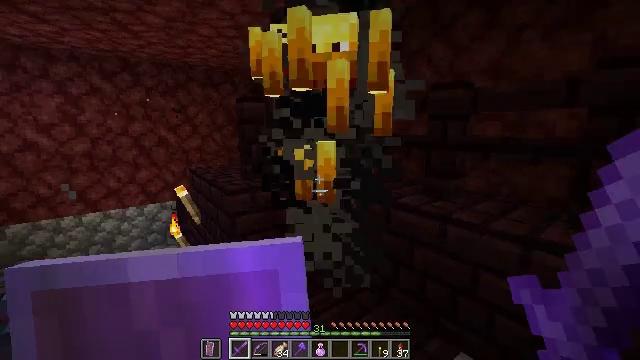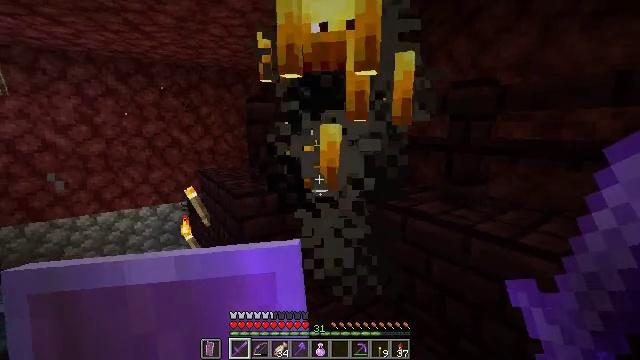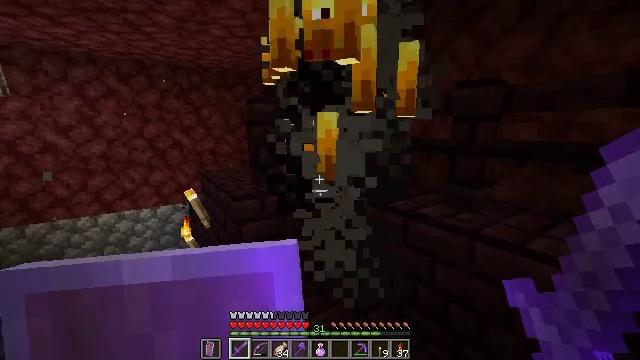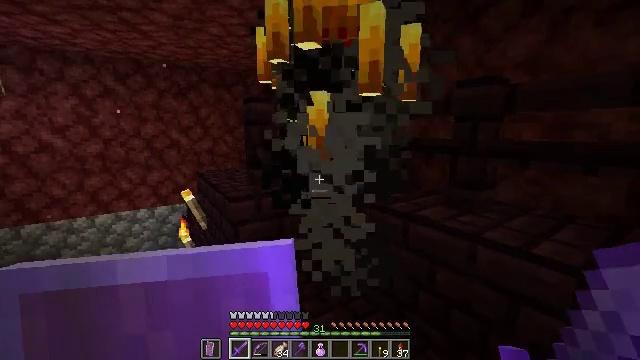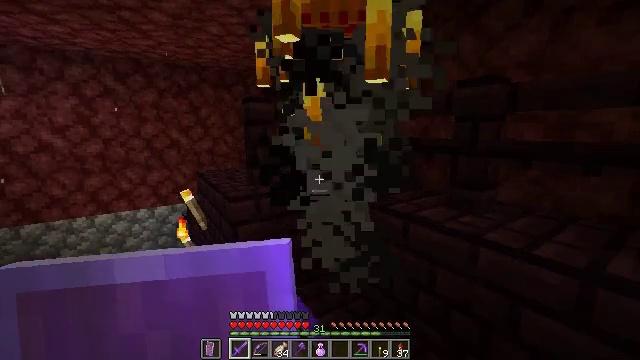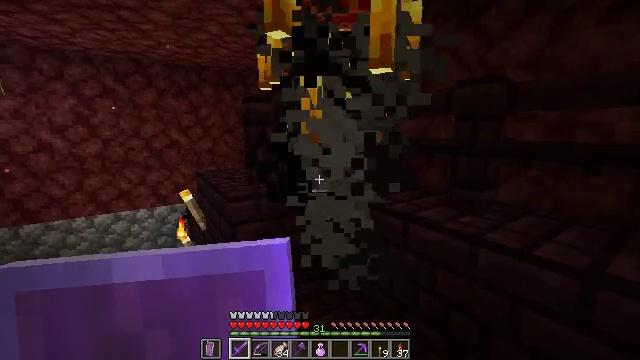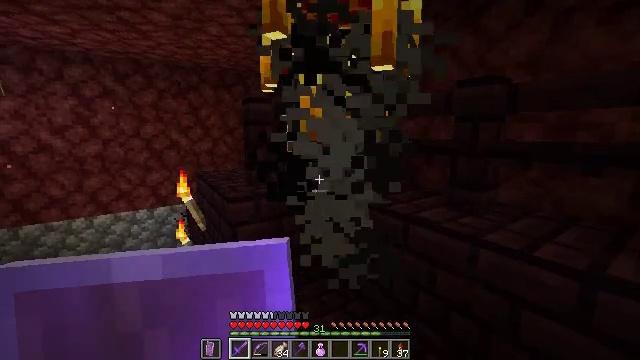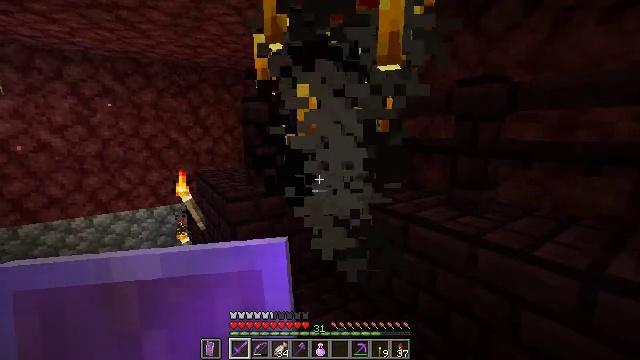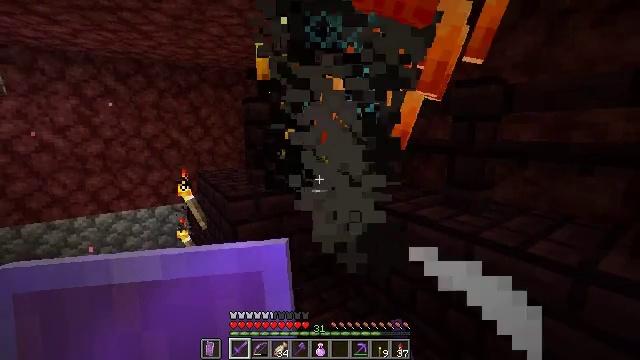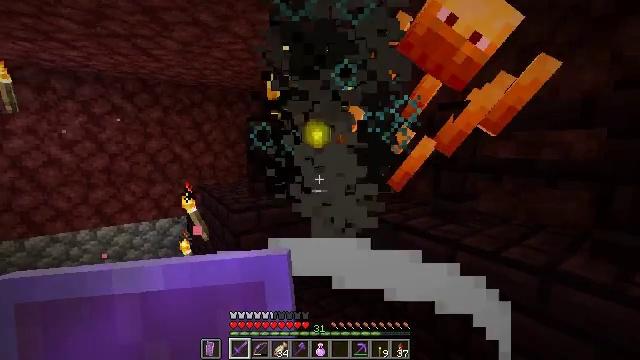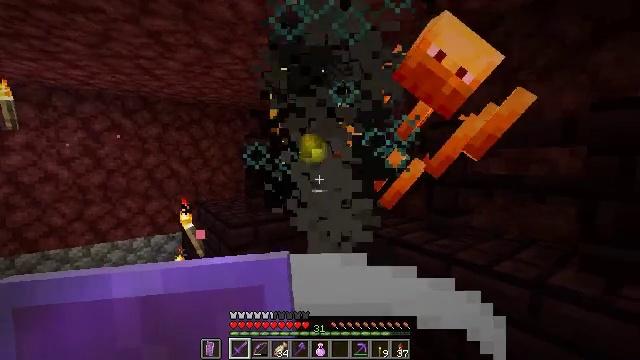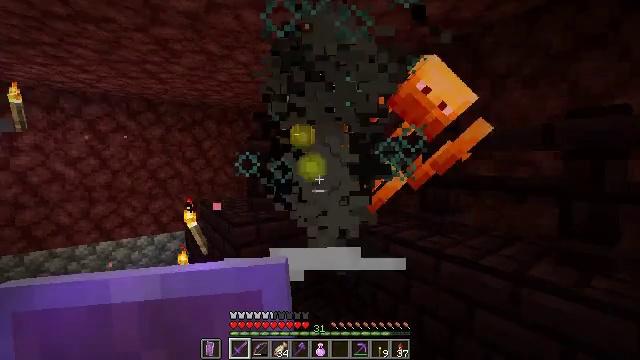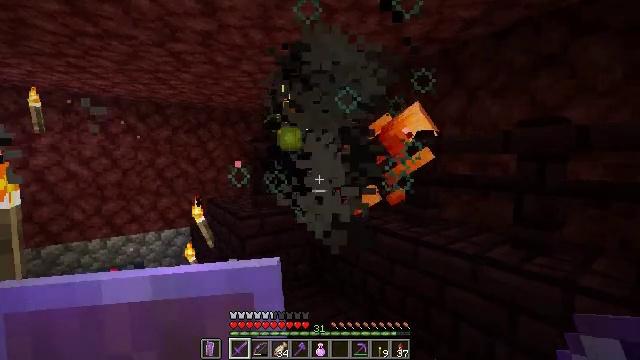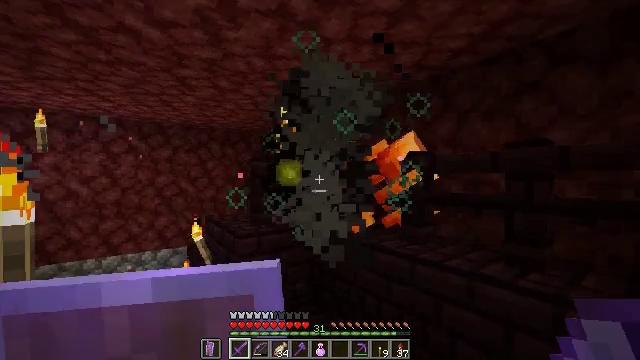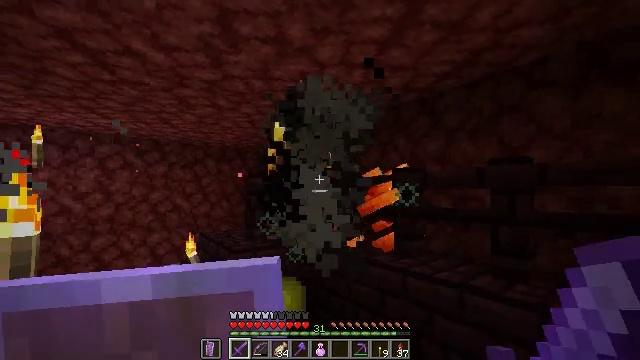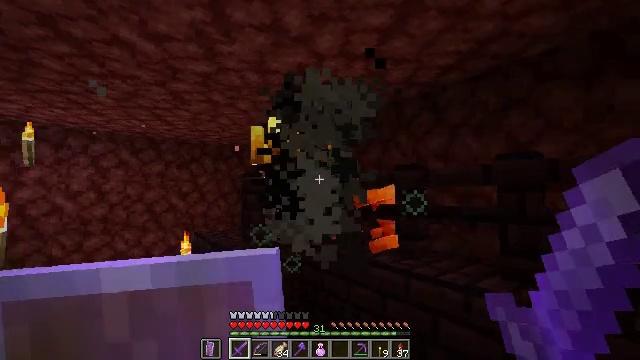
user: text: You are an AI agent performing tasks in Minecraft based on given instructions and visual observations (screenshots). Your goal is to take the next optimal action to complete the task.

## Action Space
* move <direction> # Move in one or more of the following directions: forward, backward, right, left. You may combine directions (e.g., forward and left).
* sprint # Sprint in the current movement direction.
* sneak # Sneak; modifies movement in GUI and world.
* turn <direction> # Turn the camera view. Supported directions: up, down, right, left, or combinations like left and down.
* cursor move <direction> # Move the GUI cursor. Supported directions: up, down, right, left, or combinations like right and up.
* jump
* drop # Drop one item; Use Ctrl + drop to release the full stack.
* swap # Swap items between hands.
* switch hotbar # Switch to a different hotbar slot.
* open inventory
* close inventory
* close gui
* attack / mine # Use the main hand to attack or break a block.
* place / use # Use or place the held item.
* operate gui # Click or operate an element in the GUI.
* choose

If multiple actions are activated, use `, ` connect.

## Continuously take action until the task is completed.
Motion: motion action
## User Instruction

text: Fight the blaze in the Nether.
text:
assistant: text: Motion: turn left
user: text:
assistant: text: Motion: no_op
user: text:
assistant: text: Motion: attack / mine
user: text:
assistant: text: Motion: attack / mine
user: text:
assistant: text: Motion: attack / mine
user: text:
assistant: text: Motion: attack / mine
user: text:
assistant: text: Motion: attack / mine
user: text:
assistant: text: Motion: move back
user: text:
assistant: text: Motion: move back, turn up
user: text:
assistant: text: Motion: move back, turn up
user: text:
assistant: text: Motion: move back
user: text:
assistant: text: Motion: move back
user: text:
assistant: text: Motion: turn up
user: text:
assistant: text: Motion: move forward, turn right and up
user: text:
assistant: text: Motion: move forward
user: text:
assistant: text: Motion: move forward
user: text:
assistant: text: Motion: move forward
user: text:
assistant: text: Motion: move forward
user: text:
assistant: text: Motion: move forward
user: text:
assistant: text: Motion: move forward
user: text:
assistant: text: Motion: move forward, turn left and up
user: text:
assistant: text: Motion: move forward, turn left and up
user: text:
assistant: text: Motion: move forward, turn left and up
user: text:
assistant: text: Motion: move forward, turn left and up
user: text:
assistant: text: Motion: move forward, attack / mine
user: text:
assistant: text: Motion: move forward, turn left and down, attack / mine
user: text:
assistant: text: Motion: turn left and down, attack / mine
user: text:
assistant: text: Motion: attack / mine
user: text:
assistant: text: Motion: no_op
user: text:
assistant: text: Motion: no_op